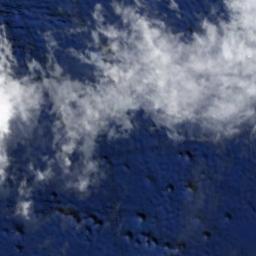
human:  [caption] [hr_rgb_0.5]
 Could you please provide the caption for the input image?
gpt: White clouds on blue sea .

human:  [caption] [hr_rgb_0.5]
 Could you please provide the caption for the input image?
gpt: A thin cloud floats on the sea .

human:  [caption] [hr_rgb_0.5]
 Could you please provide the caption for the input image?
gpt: The stratus clouds are located above the surface of the sea .

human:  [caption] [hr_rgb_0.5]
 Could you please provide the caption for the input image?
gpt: The white cloud is above blue sea .

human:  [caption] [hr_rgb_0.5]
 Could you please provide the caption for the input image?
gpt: A large white cloud over a blue sea .